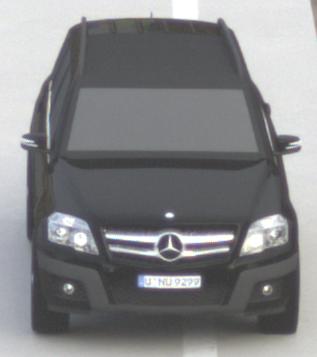
Make: Mercedes-Benz
Model: GLK 280
Detailed model: GLK-Class (204)
Model produced from: 2008/10
Model produced until: 2009/04
Doors: 5
Color: black
Road condition: dry road
Daytime: morning or afternoon
Contrast: low contrast